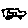
Label: car